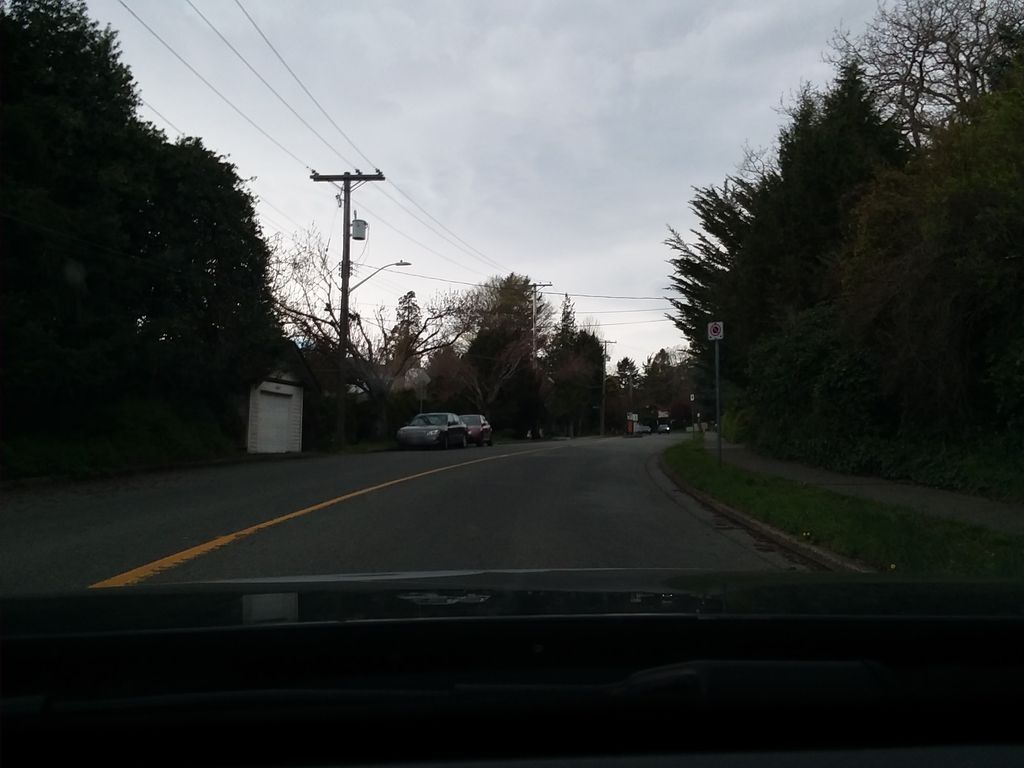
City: victoria